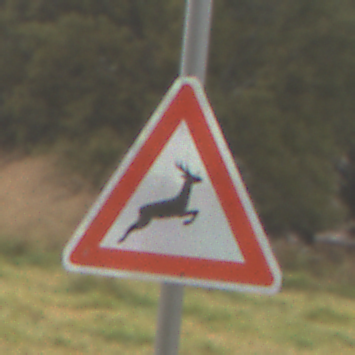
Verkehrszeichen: WildwechselLinks
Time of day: MorningAfternoon
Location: Outdoor (Nature)
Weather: Overcast
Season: NotSpecified
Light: Natural